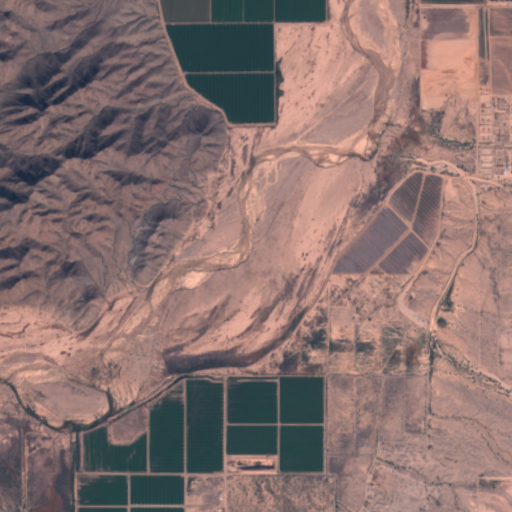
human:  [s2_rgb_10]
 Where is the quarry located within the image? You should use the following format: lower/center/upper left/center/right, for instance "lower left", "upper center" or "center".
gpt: There is no quarry in the image.